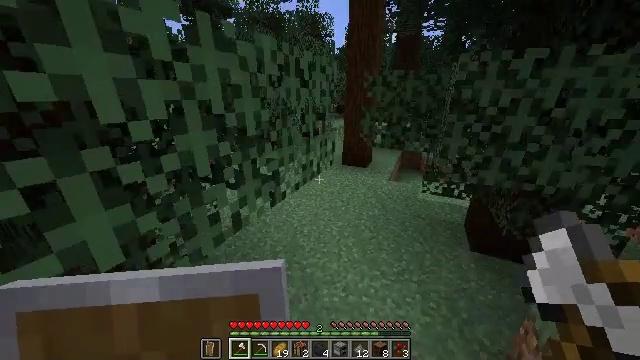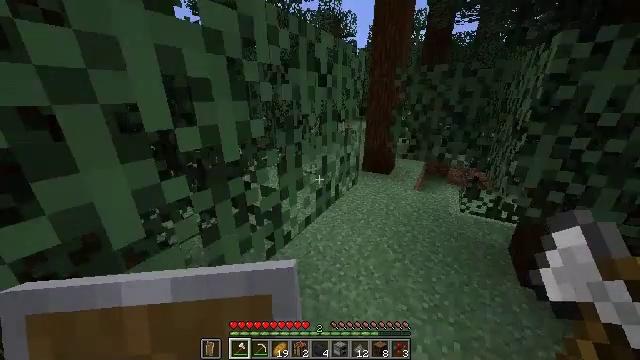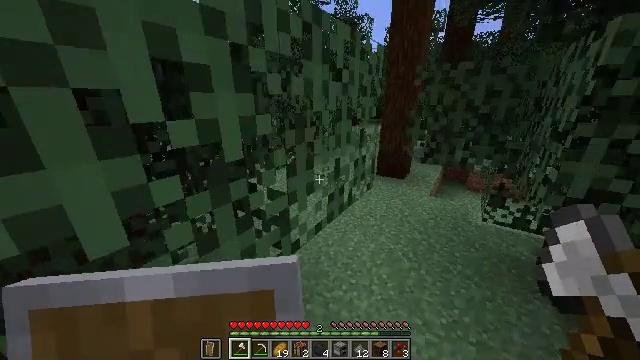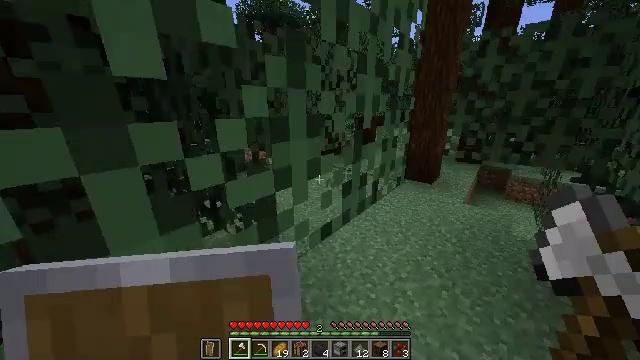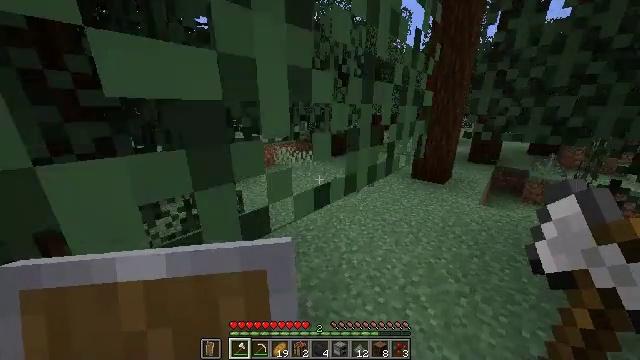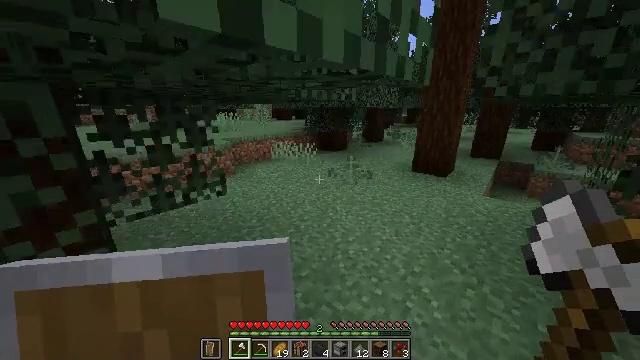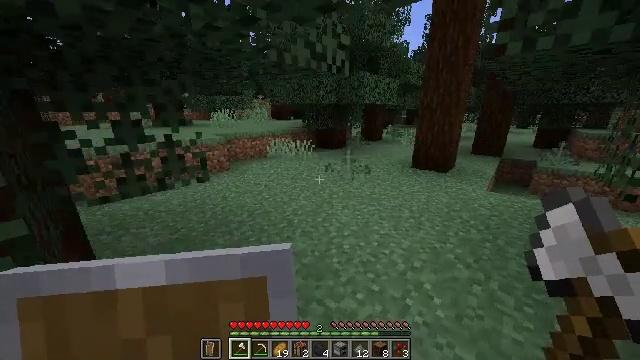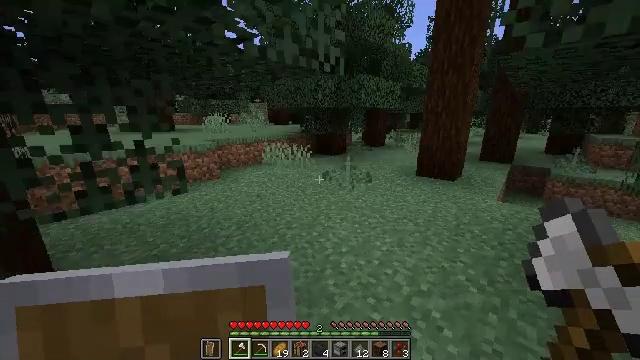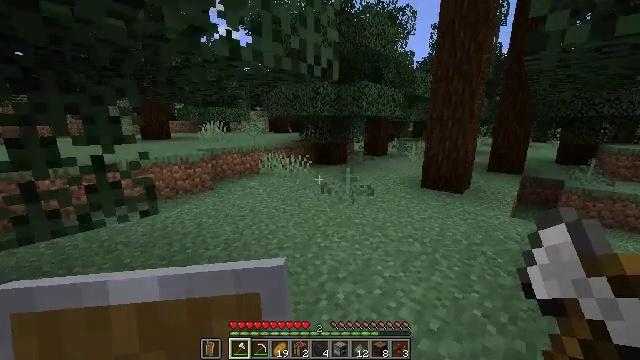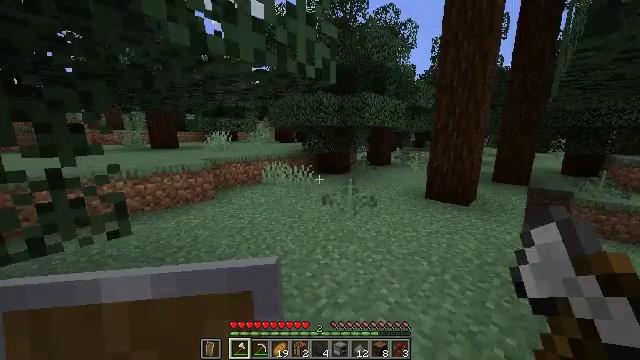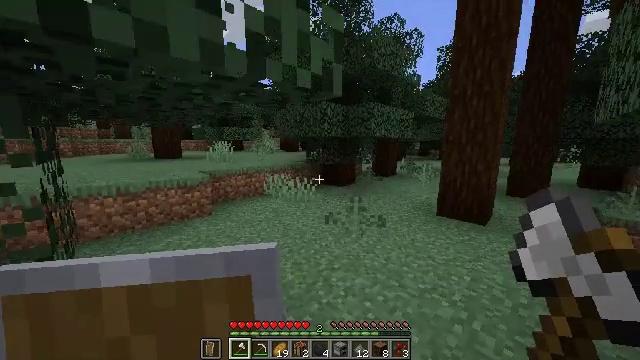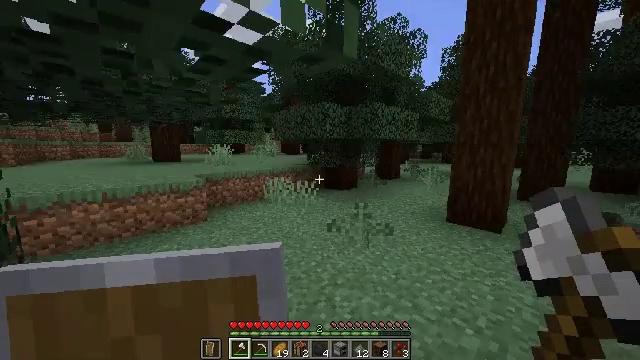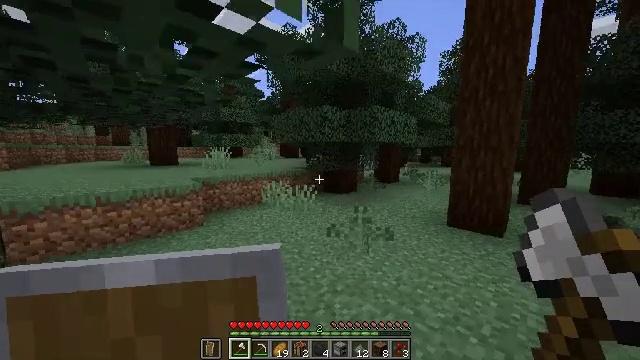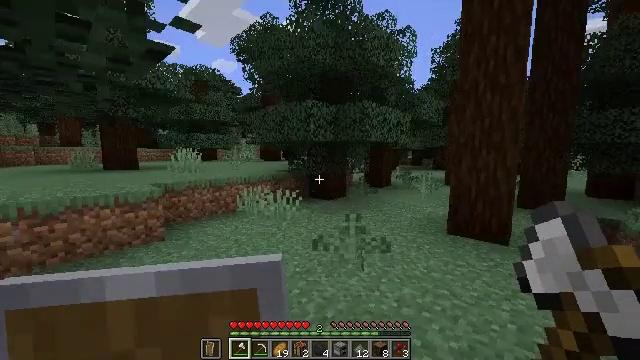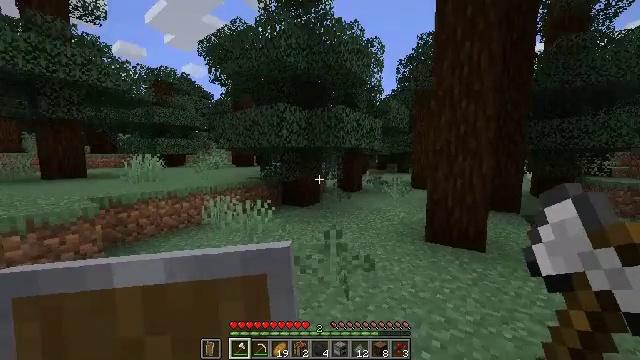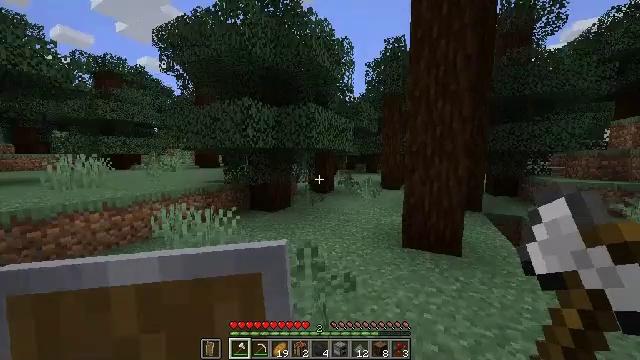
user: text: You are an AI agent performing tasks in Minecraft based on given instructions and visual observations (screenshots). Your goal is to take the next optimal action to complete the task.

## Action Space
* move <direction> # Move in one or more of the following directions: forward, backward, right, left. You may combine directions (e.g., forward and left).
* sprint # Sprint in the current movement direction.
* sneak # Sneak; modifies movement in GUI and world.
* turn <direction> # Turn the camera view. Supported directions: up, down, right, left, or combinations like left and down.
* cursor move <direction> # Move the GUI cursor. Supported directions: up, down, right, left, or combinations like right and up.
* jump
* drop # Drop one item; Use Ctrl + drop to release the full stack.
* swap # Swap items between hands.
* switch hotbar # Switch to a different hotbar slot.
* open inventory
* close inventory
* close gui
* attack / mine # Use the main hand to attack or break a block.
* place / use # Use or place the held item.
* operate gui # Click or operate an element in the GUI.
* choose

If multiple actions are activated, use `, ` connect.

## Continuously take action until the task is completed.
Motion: motion action
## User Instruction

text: Harvest sweet berries by mining the bush.
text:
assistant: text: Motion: move forward, sprint, turn left
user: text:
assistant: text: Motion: move forward, sprint, turn left
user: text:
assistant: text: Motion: move forward, sprint, turn left
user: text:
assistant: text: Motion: move forward, sprint, turn left
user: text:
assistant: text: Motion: move forward, sprint
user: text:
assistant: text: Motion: move forward, sprint
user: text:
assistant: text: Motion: move forward, sprint, turn up
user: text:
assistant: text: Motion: move forward, sprint, turn up
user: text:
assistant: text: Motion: move forward, sprint, turn left and up
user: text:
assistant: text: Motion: move forward, sprint, turn left and up, jump
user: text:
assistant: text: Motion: move forward, sprint, jump
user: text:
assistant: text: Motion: move forward, sprint, turn up, jump
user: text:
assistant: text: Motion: move forward, sprint, turn right and up
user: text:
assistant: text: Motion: move forward, sprint, turn right, jump
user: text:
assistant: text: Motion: move forward, sprint, turn right
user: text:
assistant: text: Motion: move forward, sprint, turn right
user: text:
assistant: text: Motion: move forward, sprint, turn right
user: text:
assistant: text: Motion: move forward, sprint, turn right
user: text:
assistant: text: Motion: move forward, sprint
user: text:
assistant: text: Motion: move forward, sprint, turn left and down
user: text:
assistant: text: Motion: move forward, sprint, turn left and down
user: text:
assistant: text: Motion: move forward and move left, sprint, turn left
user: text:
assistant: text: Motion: move forward and move left, sprint
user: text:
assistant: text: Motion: move forward and move left, sprint
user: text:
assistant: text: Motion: move forward, sprint, turn right and up
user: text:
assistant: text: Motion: move forward, sprint, turn right and up
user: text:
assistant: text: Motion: move forward, sprint, turn right
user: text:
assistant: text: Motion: move forward, sprint, turn right
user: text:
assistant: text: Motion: move forward, sprint, turn right
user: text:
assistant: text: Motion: move forward, sprint, turn right